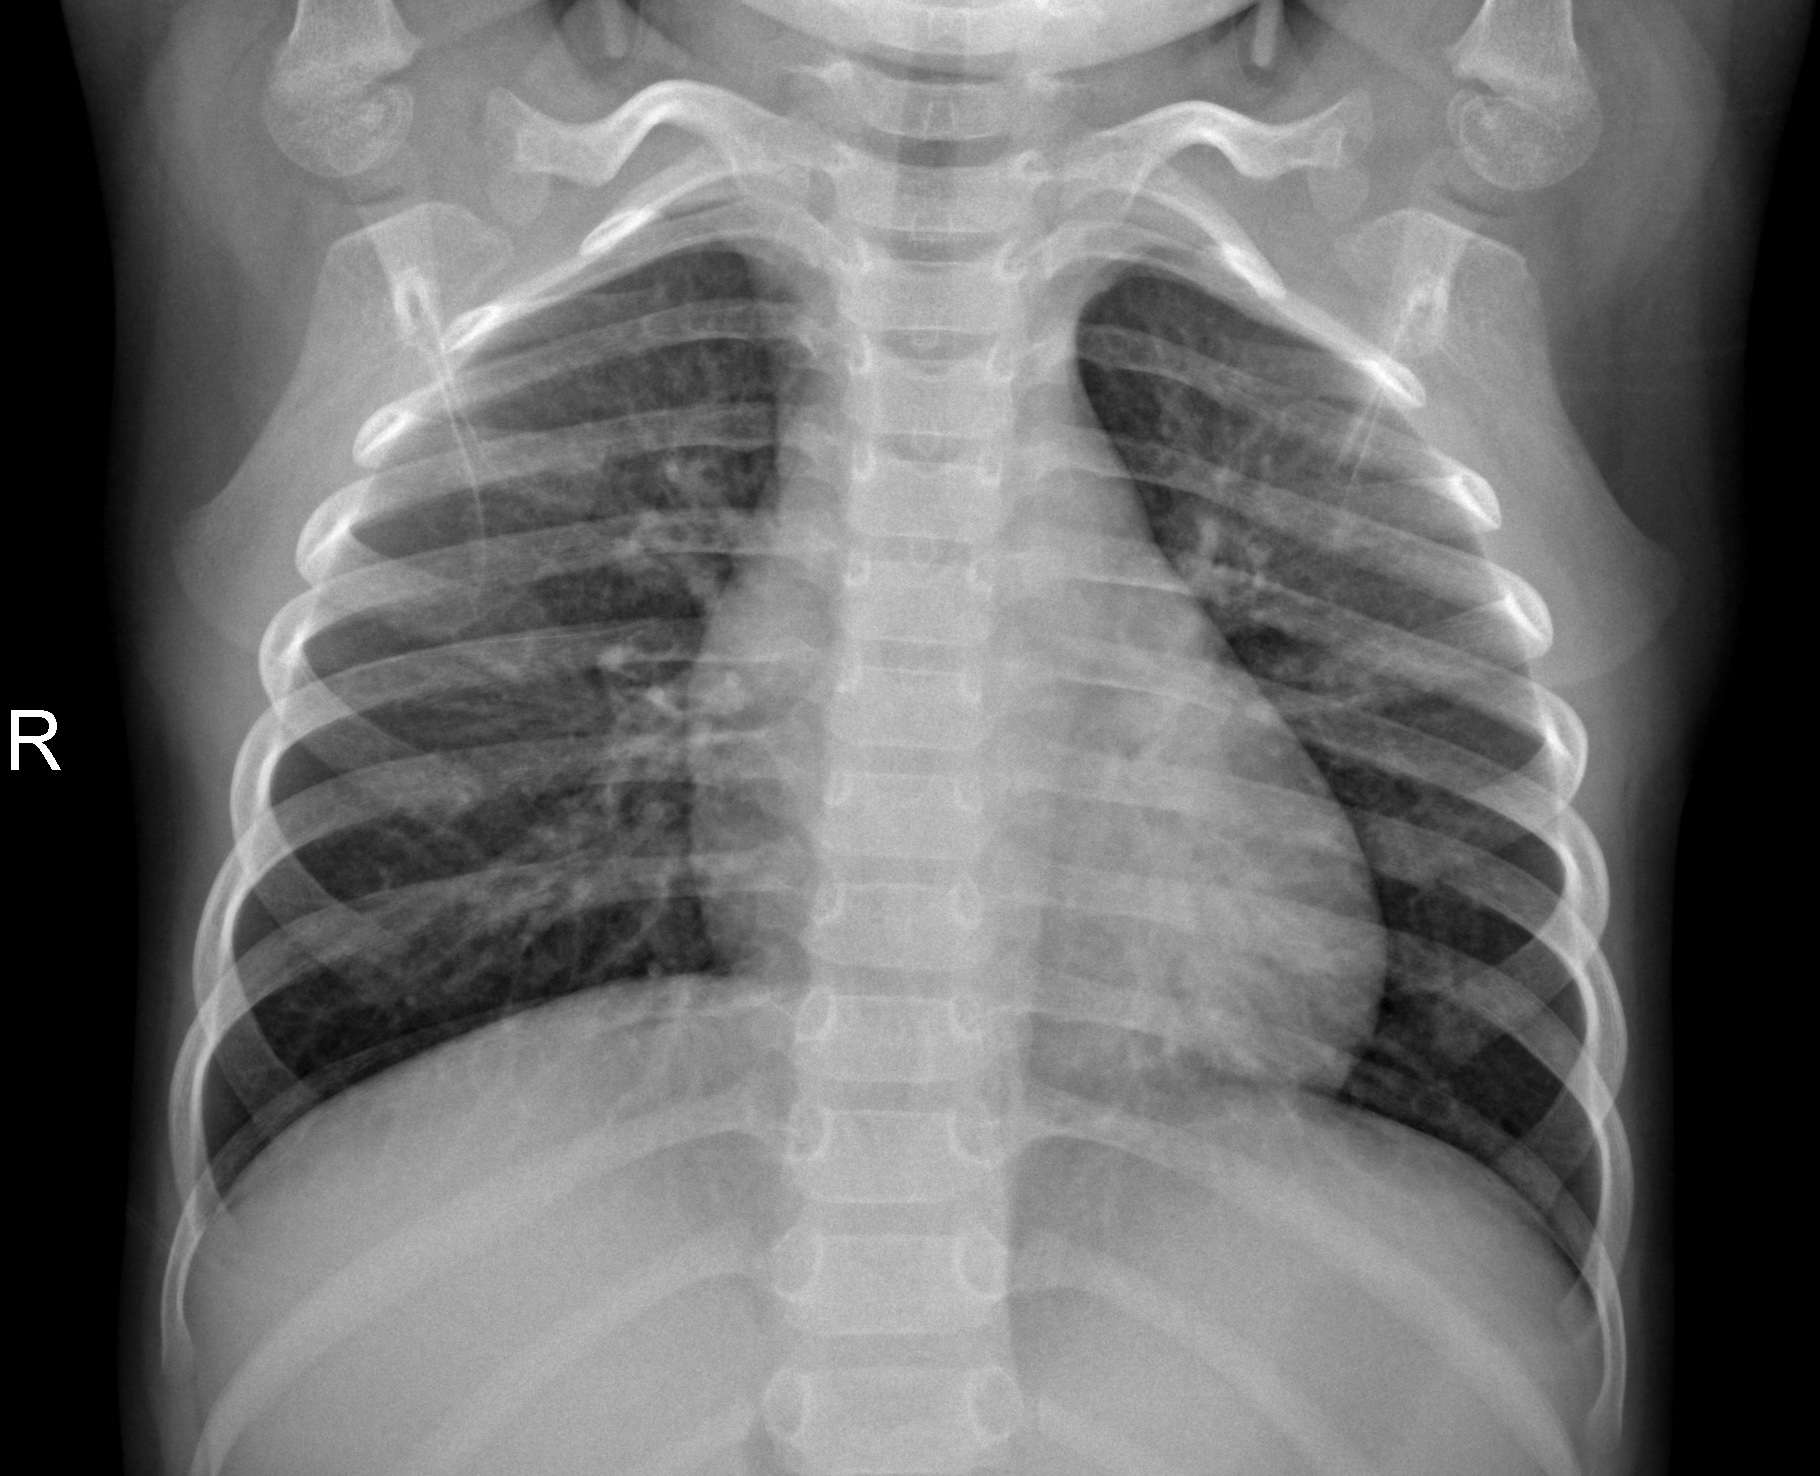
Diagnosis: NORMAL